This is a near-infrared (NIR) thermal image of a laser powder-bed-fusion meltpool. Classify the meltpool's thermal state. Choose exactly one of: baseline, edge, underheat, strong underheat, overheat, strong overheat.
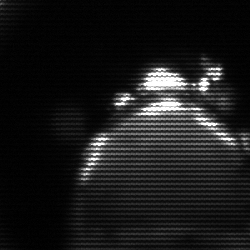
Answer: edge